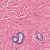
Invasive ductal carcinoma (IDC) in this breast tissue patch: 0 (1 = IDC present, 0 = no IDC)